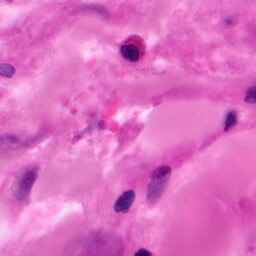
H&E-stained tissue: Pancreatic